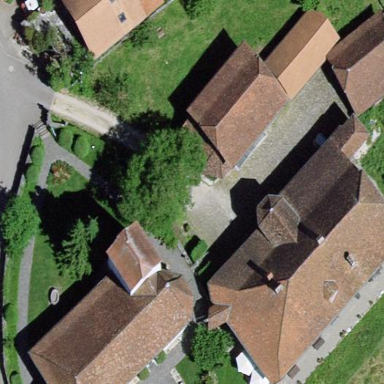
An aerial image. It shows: Church which is place of worship.